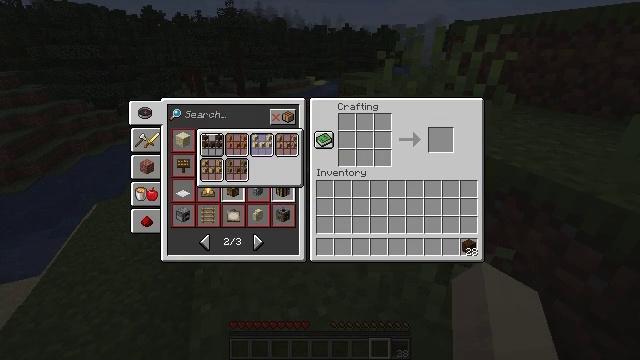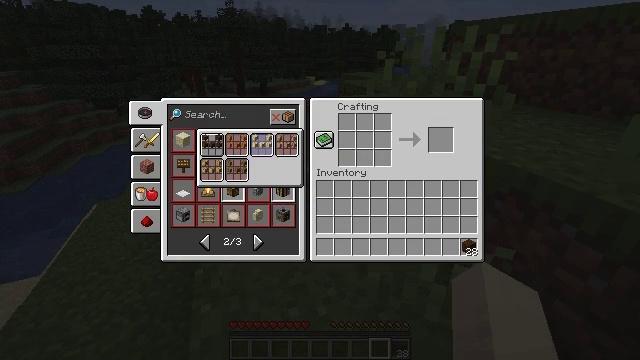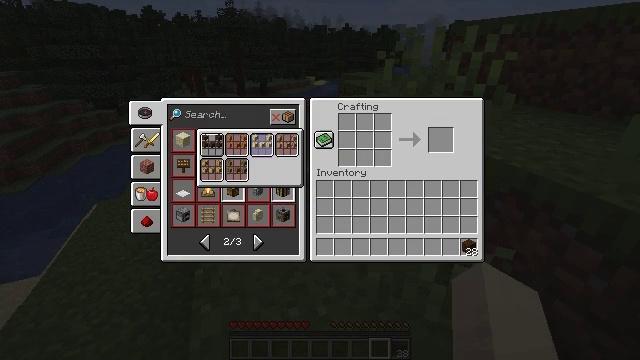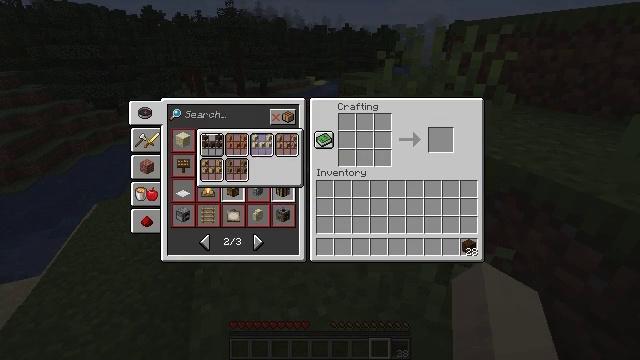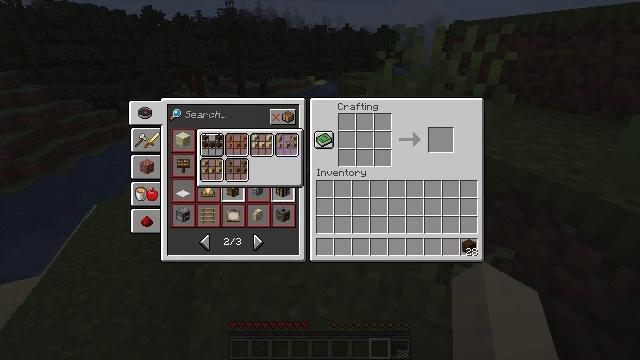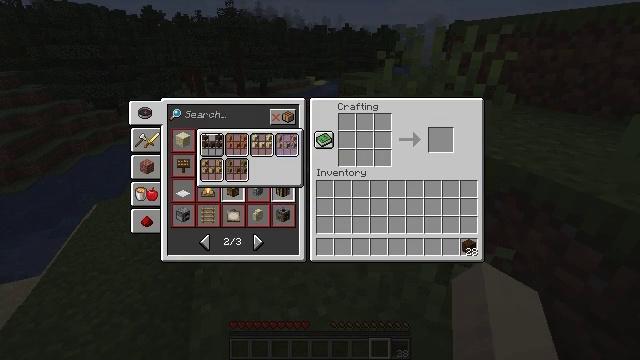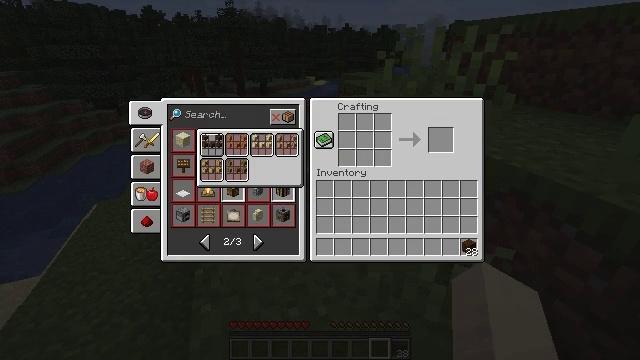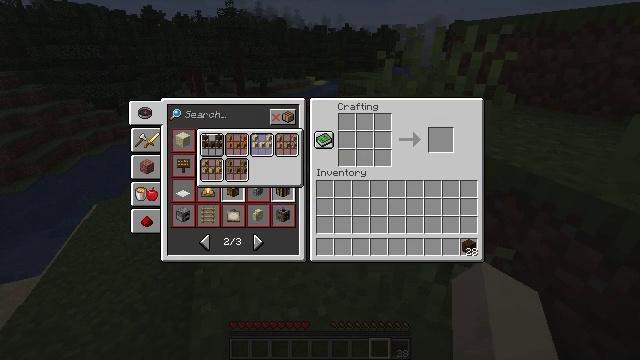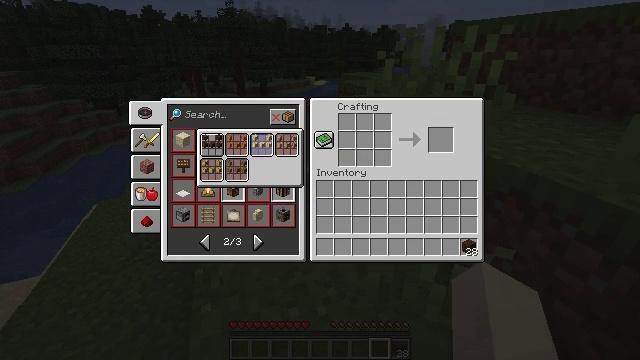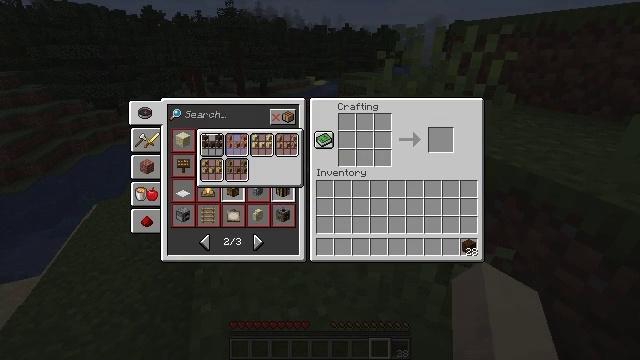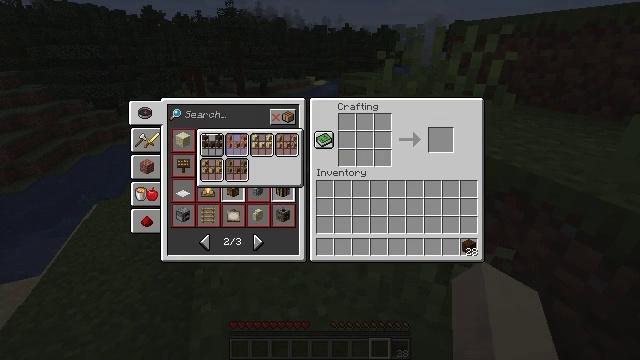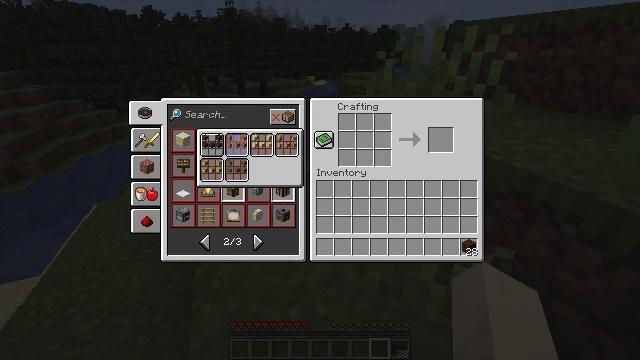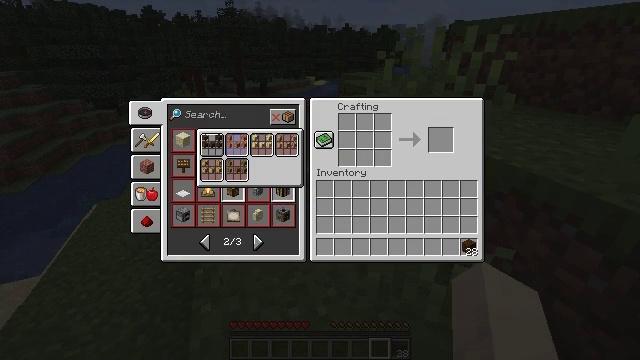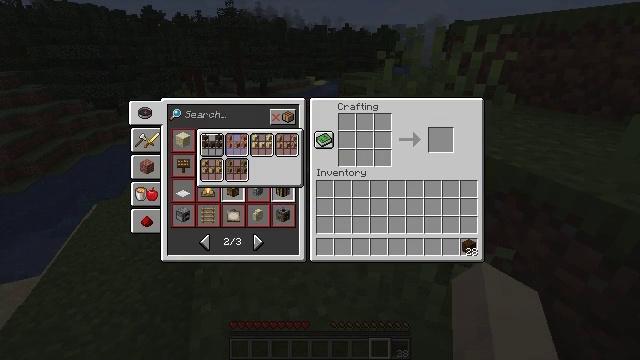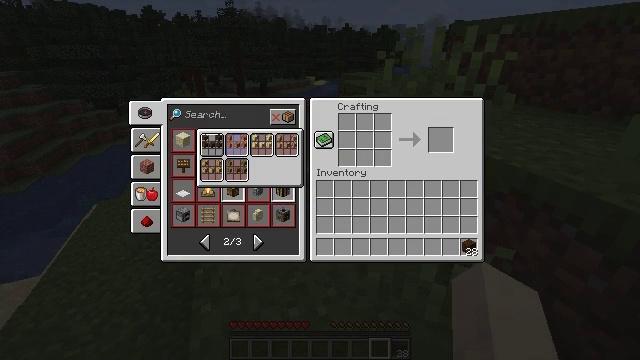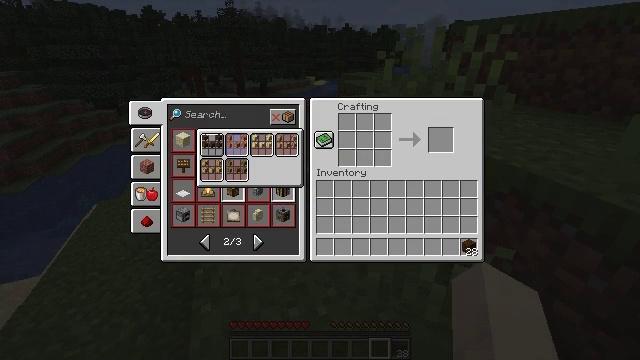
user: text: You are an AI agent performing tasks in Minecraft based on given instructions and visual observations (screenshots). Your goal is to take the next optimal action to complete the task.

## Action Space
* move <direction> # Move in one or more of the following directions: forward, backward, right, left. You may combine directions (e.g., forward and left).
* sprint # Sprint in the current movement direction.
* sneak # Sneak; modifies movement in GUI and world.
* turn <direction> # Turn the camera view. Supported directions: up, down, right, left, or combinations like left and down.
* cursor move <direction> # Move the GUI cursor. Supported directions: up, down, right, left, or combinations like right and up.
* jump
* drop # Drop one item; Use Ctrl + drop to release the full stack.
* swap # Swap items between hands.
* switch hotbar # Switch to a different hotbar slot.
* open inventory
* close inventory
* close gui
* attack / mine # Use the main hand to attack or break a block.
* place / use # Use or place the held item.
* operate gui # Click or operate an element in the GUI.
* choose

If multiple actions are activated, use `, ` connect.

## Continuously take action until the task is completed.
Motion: motion action
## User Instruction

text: Combine dark oak planks to craft a dark oak boat.
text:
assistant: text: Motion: no_op
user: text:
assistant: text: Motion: no_op
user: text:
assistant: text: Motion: no_op
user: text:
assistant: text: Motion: no_op
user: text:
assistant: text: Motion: no_op
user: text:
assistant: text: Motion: no_op
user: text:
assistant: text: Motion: cursor move left
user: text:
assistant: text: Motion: cursor move left
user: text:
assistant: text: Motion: cursor move left
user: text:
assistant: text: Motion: cursor move left
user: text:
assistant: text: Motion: no_op
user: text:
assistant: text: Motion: no_op
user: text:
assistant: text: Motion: operate gui
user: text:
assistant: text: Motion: operate gui
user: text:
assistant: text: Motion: operate gui
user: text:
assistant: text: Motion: no_op
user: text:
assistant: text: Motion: no_op
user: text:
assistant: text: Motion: no_op
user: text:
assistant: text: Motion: no_op
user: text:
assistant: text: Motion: no_op
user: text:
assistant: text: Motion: no_op
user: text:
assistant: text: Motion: operate gui
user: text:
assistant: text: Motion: operate gui
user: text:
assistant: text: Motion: no_op
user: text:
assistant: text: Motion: cursor move right
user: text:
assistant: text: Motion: cursor move right and up
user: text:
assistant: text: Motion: cursor move right
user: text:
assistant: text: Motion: cursor move right
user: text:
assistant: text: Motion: no_op
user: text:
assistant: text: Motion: no_op